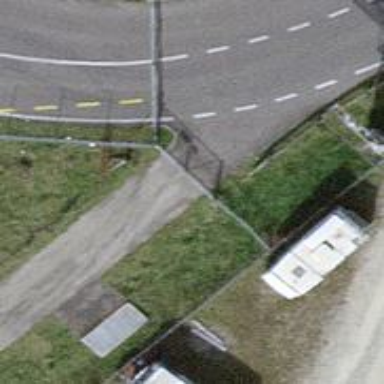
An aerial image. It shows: Gate.